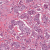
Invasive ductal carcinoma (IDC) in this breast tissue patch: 1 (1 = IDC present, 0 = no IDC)